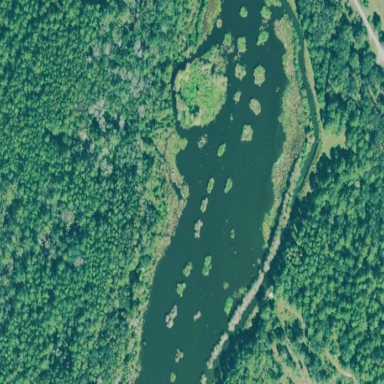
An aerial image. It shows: Non-forested wetland area.